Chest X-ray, PA view. Patient: 60 years old, sex M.
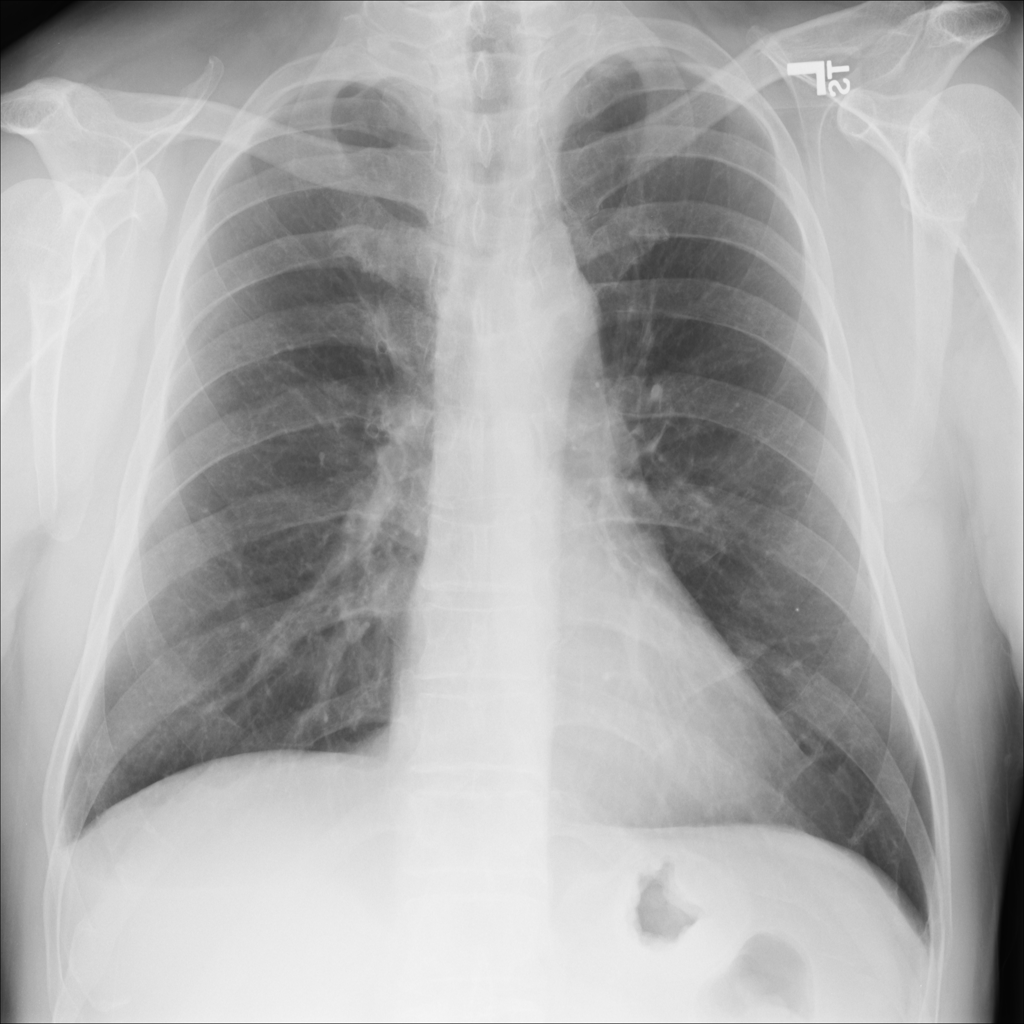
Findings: No Finding